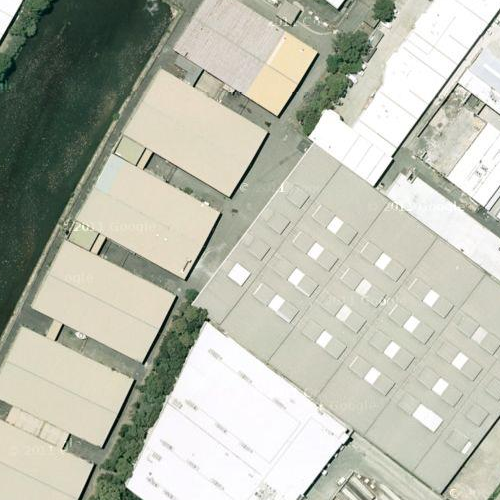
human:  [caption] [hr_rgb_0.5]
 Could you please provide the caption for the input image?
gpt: This is an industrial area with some different white buildings .

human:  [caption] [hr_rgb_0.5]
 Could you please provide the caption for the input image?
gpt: An industrial area with many white buildings and some roads go through this area .

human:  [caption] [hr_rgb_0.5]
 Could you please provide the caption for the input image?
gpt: Some roads with plants on the roadside go through the industrial area .

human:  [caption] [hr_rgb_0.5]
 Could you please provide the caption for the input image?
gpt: An industrial area with many white buildings and some roads go through this area .

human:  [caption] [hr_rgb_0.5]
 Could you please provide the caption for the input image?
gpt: There are some white buildings in the industrial area with some roads go through .